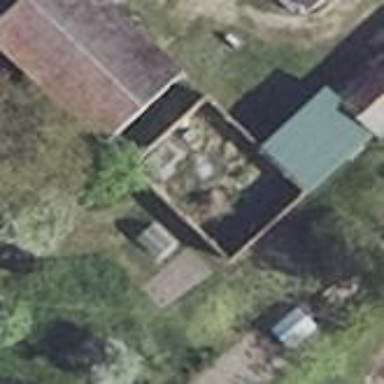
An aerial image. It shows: Rural barn.